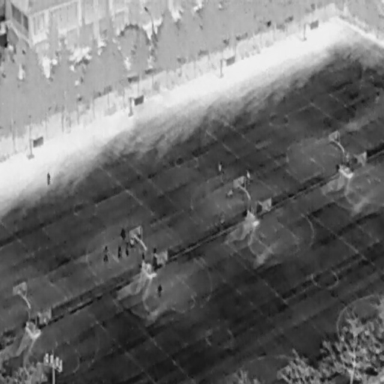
There are 13 People in the infrared image.